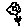
Label: flower